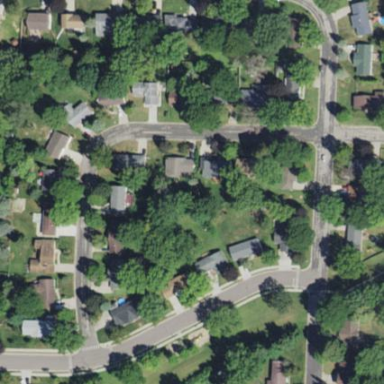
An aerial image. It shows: Residential area within neighborhood.